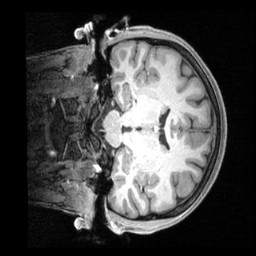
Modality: T1w
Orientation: coronal
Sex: female
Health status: ill
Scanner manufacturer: siemens
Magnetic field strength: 3 T
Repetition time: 2.4 s
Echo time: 0.00201 s